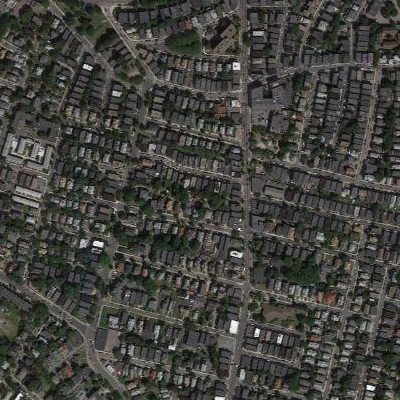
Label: Resident